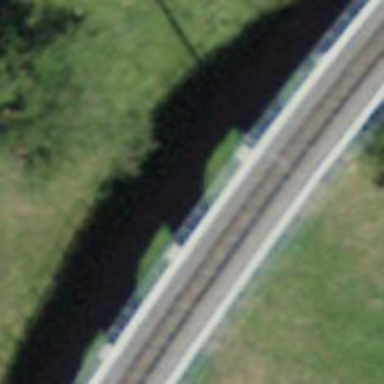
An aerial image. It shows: Narrow-gauge railway bridge with electrified contact lines over single track.